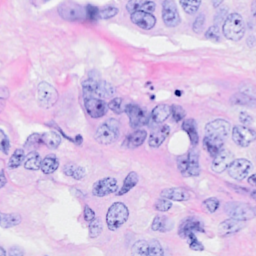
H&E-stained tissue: Breast